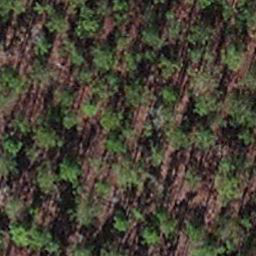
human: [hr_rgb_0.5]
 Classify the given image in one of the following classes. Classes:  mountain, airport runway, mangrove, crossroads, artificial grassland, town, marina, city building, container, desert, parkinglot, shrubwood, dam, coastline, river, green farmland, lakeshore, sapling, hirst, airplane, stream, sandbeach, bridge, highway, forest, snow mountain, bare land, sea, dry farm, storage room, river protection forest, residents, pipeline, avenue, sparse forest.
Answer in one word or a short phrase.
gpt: sapling